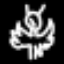
Label: angel